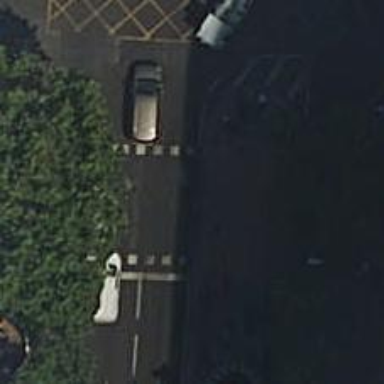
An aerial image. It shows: Zebra crossing with traffic signals.